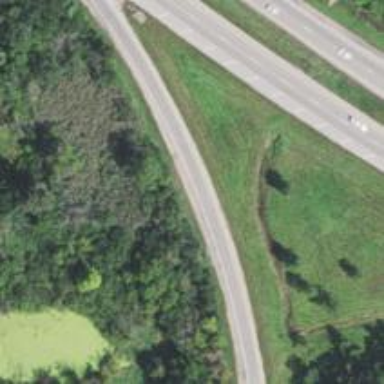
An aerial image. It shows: Trunk link highway with asphalt surface.